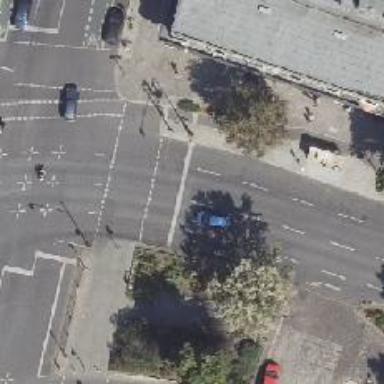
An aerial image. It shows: Asphalt road with dual carriageway. There is bus stop on the right side used for parking.